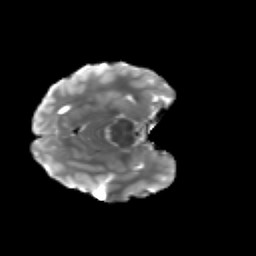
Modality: T2w
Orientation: axial
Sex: male
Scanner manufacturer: siemens
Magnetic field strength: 3 T
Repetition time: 5 s
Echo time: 0.071 s